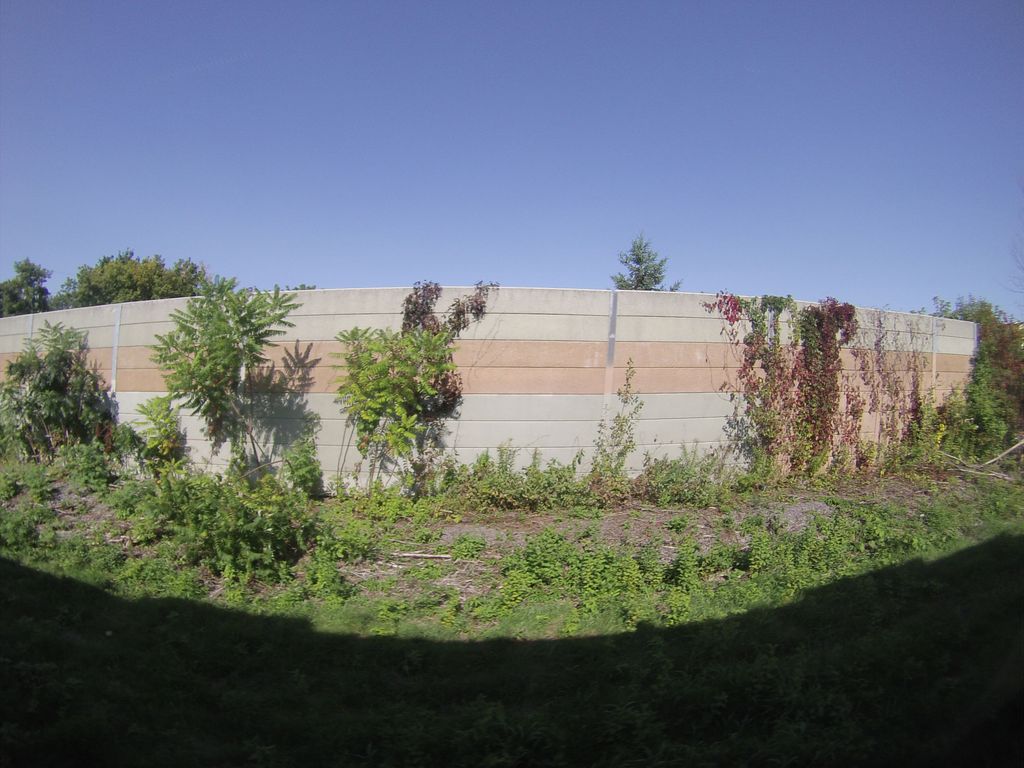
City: ottawa-gatineau